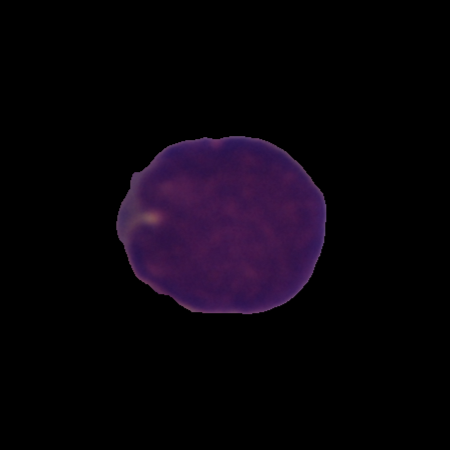
Label: cancer